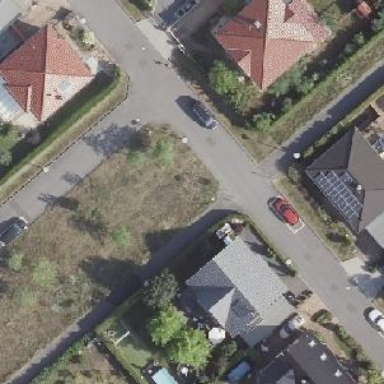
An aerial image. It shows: Asphalt road in living street.